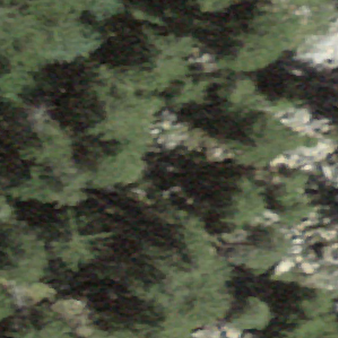
Label: other